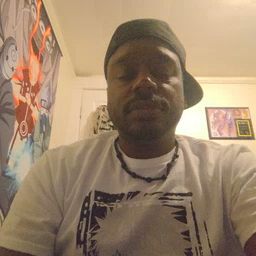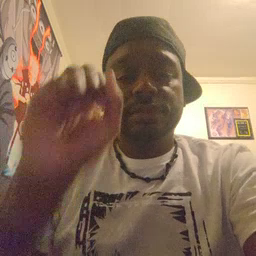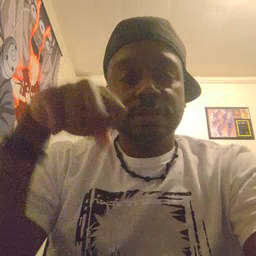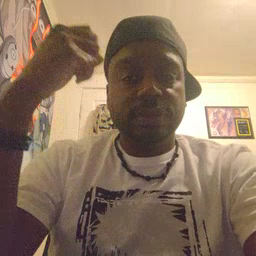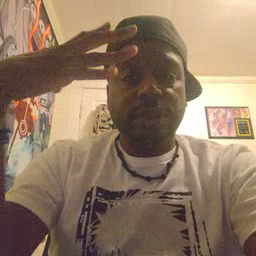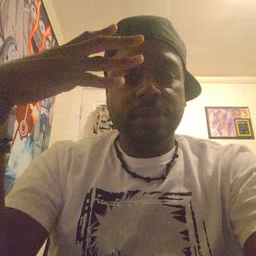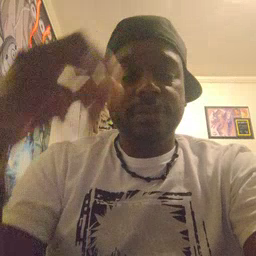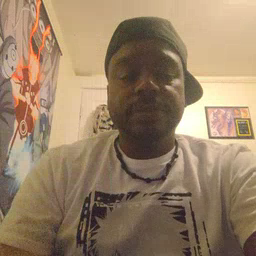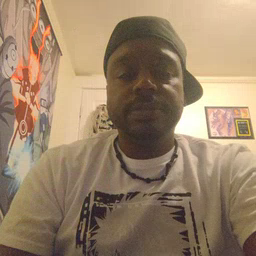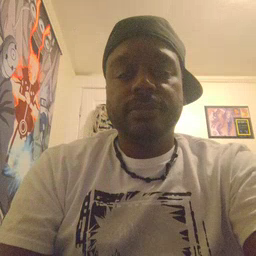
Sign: sun